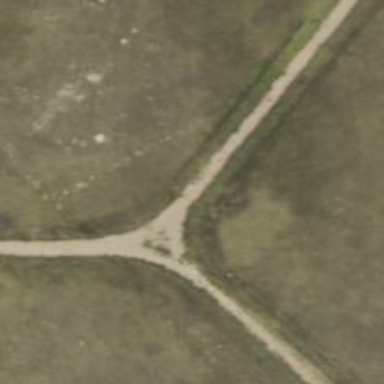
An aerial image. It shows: Road designated for service vehicles in wind farm area.